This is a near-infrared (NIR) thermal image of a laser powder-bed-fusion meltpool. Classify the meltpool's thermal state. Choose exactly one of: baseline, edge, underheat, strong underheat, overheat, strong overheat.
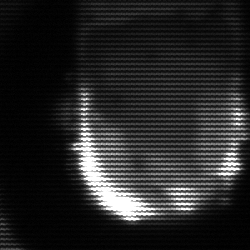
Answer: baseline